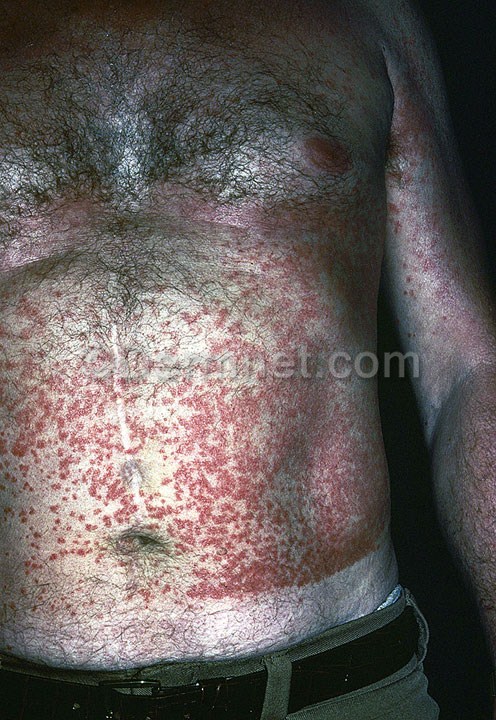
Disease: Psoriasis pictures Lichen Planus and related diseases